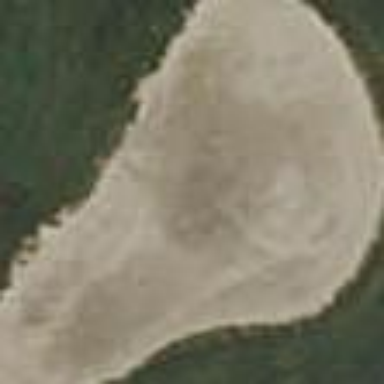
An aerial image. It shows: Bunker filled with sand on golf course.